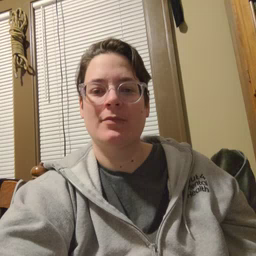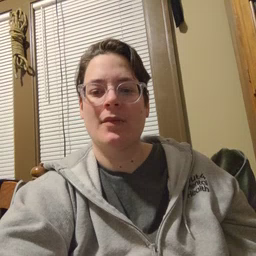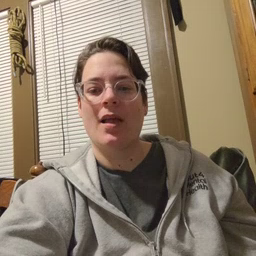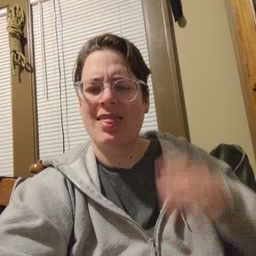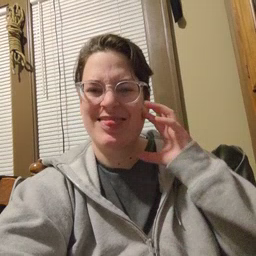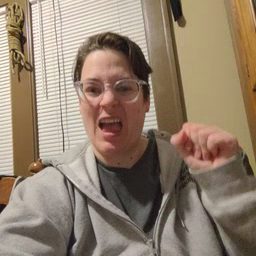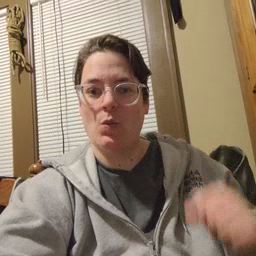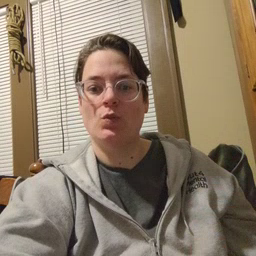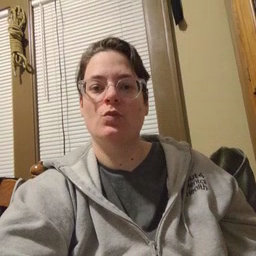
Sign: loud